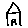
Label: house